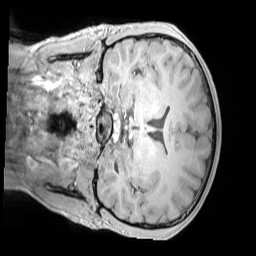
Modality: MP2RAGE
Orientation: coronal
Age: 12
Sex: male
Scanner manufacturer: siemens
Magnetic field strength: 3 T
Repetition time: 4 s
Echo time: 0.00303 s